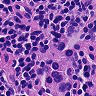
Metastatic tissue present: yes